Question: I've been using Xeditable (gem bootstrap-editable-rails) in Rails 3 with great success.
I just started a Rails 4 app, and Xeditable isn't working. It doesn't display the choices. The drop down contains blank lines.
In Rails 3, I'm using RABL for json. Rails 4 has jbuilder.
Site model:
'''
belongs_to :type
'''
This is the view code:
'''
<td>
<a href="#" class="xeditable" data-type="select" data-pk="1" data-resource="site" data-source="/types" data-name="type_id" data-url="/sites/<%= site.id %> " data-original-title="Select Type">
<%= site.type.typecode %>
</a>
</td>
'''
If I use this as the URL localhost:3000/types.json, I get back the correct json list.
This is the screen (when you click the selection, you get a list of blanks).

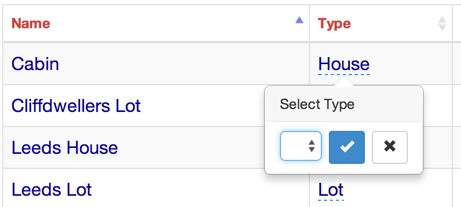
Answer: I figured out that I had to change the jbuilder index file:
'''
json.array!(@types) do |type|
json.text type.typecode
json.value type.id
end
'''